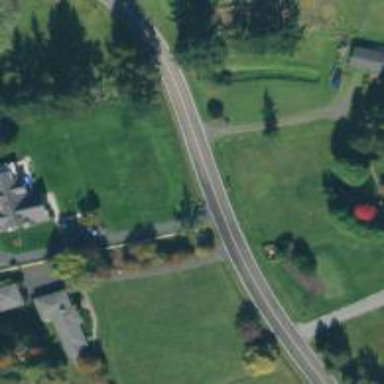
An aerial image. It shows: Tertiary road with residential properties along its sides.